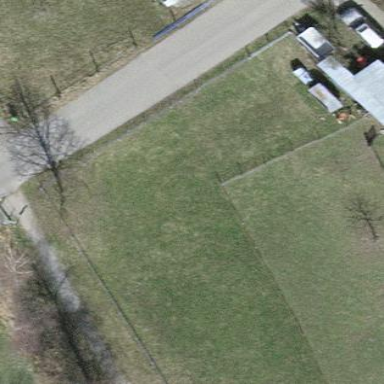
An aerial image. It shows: Fence is in the image.